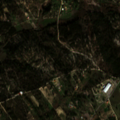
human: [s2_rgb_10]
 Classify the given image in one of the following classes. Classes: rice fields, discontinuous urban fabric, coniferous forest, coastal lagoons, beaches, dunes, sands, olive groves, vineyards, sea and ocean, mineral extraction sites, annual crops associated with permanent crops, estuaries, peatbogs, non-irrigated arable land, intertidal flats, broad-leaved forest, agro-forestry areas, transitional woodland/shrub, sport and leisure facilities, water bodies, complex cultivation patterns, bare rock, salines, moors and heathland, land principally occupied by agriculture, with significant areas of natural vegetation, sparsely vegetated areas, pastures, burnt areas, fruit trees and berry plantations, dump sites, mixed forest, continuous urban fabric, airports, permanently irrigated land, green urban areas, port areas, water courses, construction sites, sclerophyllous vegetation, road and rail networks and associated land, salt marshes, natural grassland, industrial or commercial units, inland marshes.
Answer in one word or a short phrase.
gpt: complex cultivation patterns, agro-forestry areas, broad-leaved forest, transitional woodland/shrub